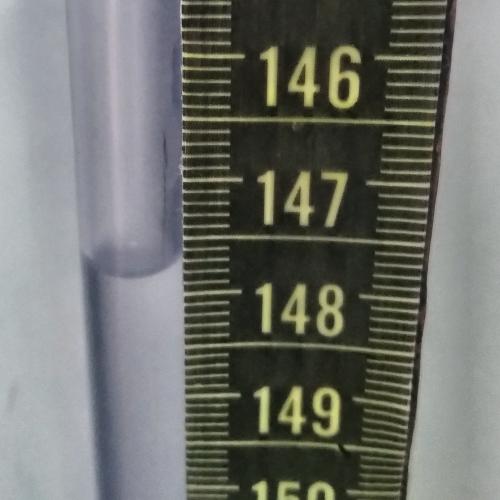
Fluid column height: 147.7 cm